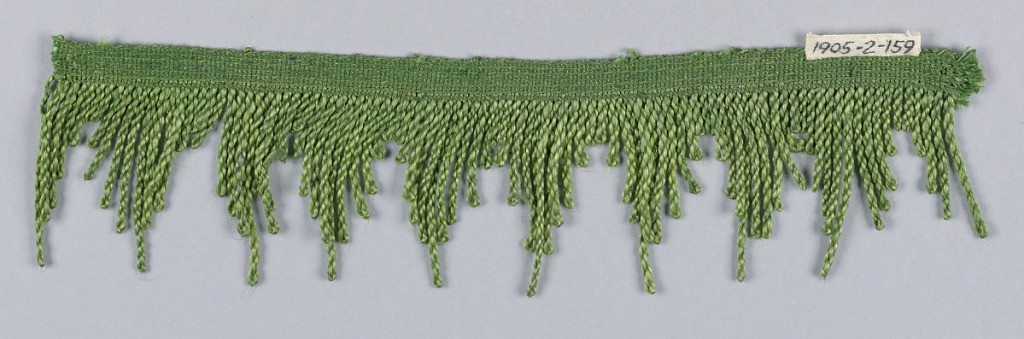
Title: Fringe
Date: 17th century
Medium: silk Technique: soumak weave
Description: Green fringe with a soumak heading and looped and twisted skirt threads.